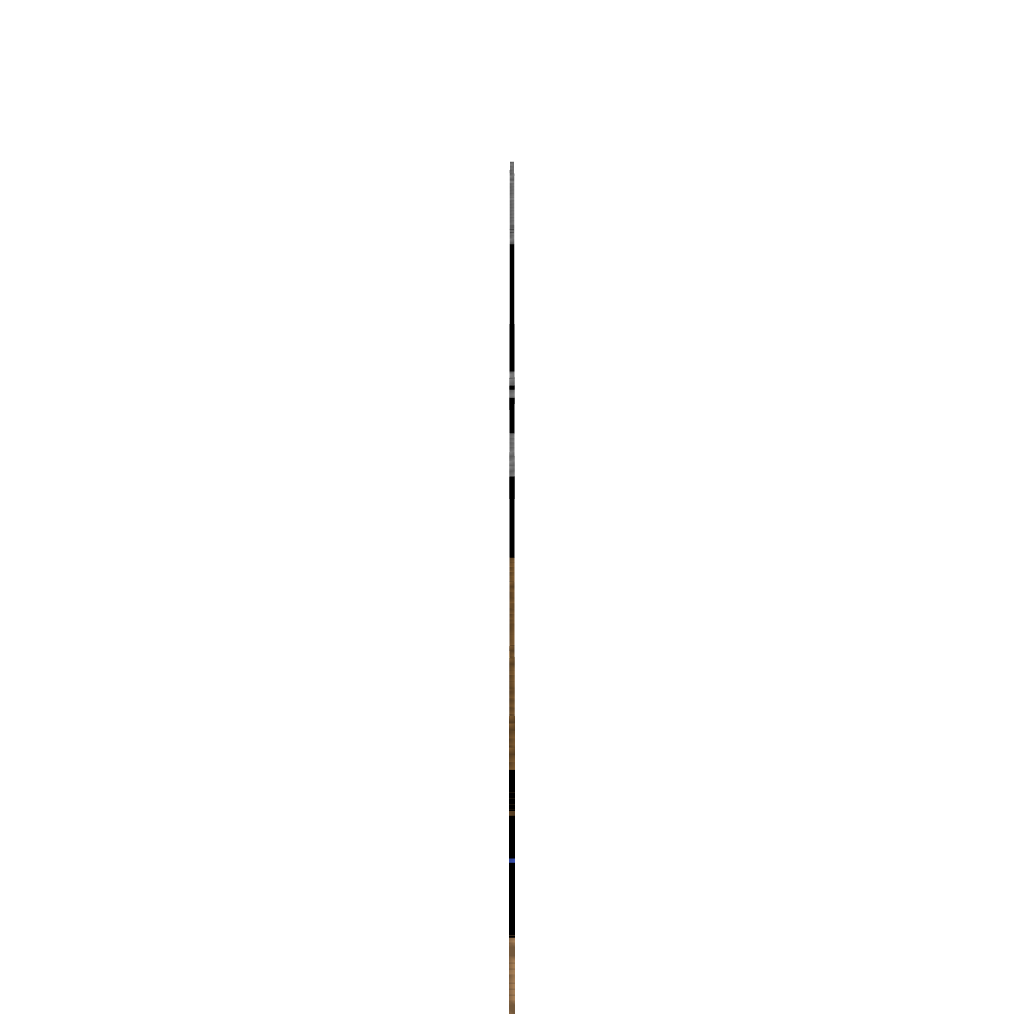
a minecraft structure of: Kakaroto - Goku bad low quality